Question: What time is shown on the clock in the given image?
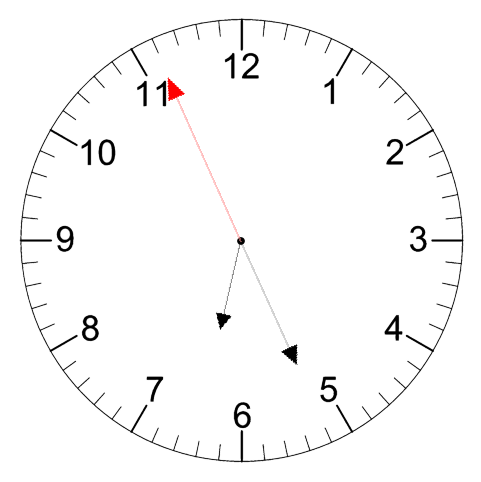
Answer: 06:25:56